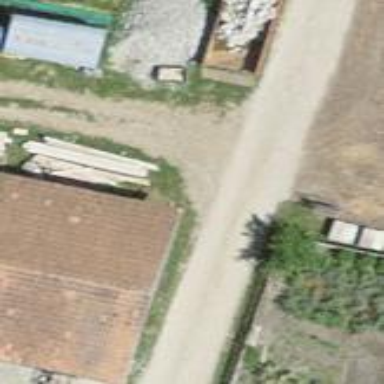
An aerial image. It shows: Rural barn.